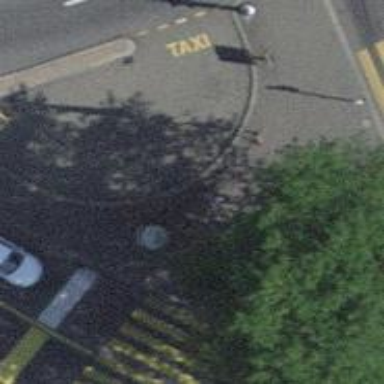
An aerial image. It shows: Taxi stand.